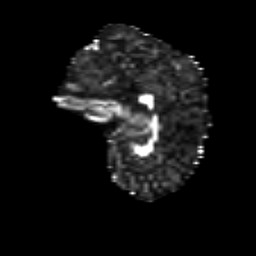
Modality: FA
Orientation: sagittal
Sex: female
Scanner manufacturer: siemens
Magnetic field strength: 3 T
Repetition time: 5 s
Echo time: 0.071 s